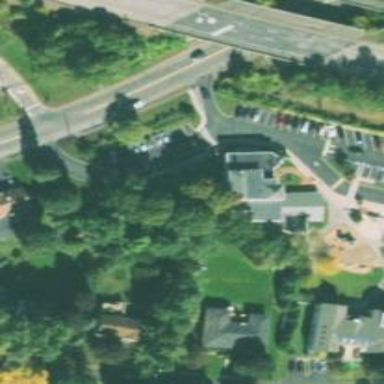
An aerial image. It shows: School.